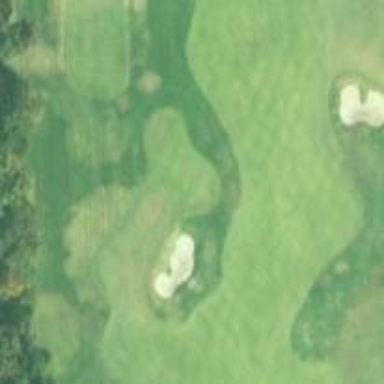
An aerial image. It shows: Golf fairway surrounded by grass.